Field crop: maize
Growth stage: 1
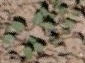
Species: convolvulus